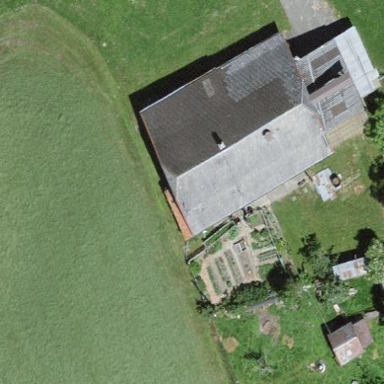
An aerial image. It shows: Farm building.